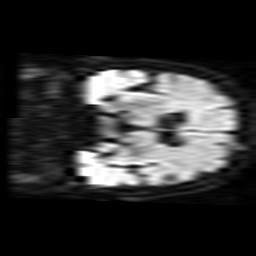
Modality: TRACE
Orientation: coronal
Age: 81
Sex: female
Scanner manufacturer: philips
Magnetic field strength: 1.5 T
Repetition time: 4.82 s
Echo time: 0.07764 s